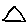
Label: triangle